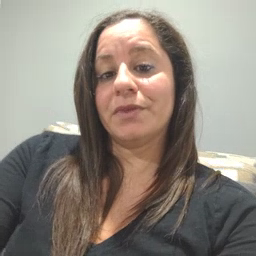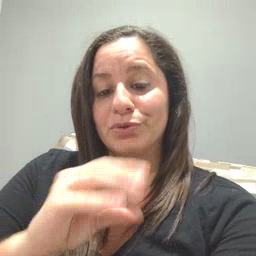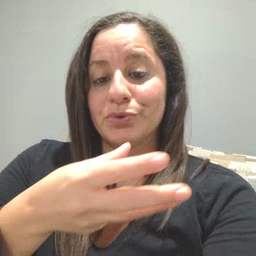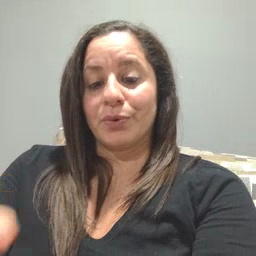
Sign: story